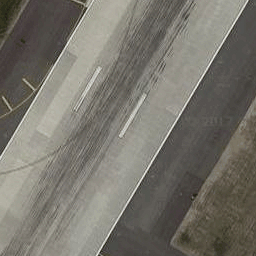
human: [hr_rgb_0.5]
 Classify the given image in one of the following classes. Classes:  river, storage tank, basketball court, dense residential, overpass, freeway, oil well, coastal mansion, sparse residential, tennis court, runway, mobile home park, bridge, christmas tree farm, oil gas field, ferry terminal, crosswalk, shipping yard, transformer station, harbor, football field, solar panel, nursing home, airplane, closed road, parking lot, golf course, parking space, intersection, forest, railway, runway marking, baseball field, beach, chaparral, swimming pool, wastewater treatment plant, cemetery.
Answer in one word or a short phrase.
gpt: runway